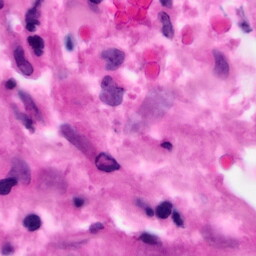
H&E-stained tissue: Pancreatic